Question: I'm trying to achieve a colored background for my table. I want that when it is on its responsive form, the first lines that are selected in the picture (the lines that start with this word "Caracteristiques") have a specific background color to structure my table, is this possible?

'''
body{font-family:'Varela Round';}
th {
background: #333;
color: white;
font-weight: bold;
}
@media (max-width: 500px) {
.responsive-table-line td:before { content: attr(data-title); }
.responsive-table-line table,
.responsive-table-line thead,
.responsive-table-line tbody,
.responsive-table-line th,
.responsive-table-line td,
.responsive-table-line tr {
display: block;
}
.responsive-table-line thead tr {
display:none;
}
.responsive-table-line td {
position: relative;
border: 0px solid transparent;
padding-left: 50% !important;
white-space: normal;
text-align:right;
}
.responsive-table-line td:before {
position: absolute;
top: 0px;
left: 0px;
width: 45%;
padding-right: 15px;
height:100%;
white-space: nowrap;
text-overflow: ellipsis !important;
overflow:hidden !important;
text-align:left;
background-color:#f8f8f8;
padding:2px;
}
}
'''
'''
<div class="responsive-table-line" style="margin:0px auto;max-width:700px;">
<table class="table table-bordered table-condensed table-body-center" >
<thead>
<tr>
<th class="data-title">Caracteristiques</th>
<th>Quantite </th>
<th>Part CAC 40</th>
<th>Part Filiales +1000KEUR</th>
<th>Contacts IT</th>
</tr>
</thead>
<tbody>
<tr>
<td data-title="Caracteristiques">Societe</td>
<td data-title="Quantite">230</td>
<td data-title="Part CAC 40">40</td>
<td data-title="Filiales +1000KEUR">190</td>
</tr>
<tr>
<td data-title="Caracteristiques">Contacts</td>
<td data-title="Quantite">16 700</td>
<td data-title="Part CAC 40">10 000</td>
<td data-title="Filiales +1000KEUR">6 700</td>
<td data-title="Contacts IT">21%</td>
</tr>
<tr>
<td data-title="Caracteristiques">Email nominatif</td>
<td data-title="Quantite">16 700</td>
</tr>
<tr>
<td data-title="Caracteristiques">Opt-out</td>
<td data-title="Quantite">3%</td>
</tr>
<tr>
<td data-title="Caracteristiques">Lignes directes/mobiles</td>
<td data-title="Quantite">35%</td>
</tr>
<tr>
<td data-title="Caracteristiques">% Contact IT</td>
<td data-title="Quantite">21%</td>
</tr>
</tbody>
</table>
</div>
'''
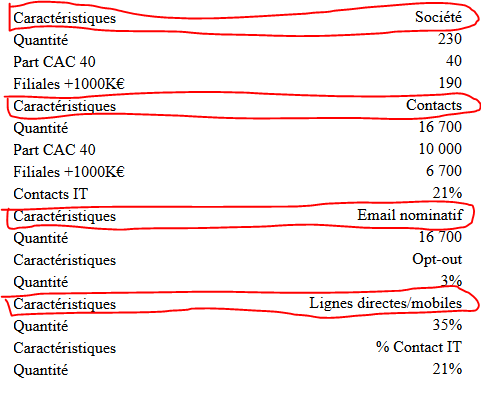
Answer: You can do what you are trying to do with ':pseudo', I have added just two rules
'''
body {
font-family: 'Varela Round';
}
th {
background: #333;
color: white;
font-weight: bold;
}
@media (max-width: 500px) {
/**** Added CSS Rules ****/
tr:nth-child(1n+1) td:first-child {
background: red;
}
tr:nth-child(1n+1) td:first-child:before {
background: red;
}
/**** End of Added CSS Rules ****/
.responsive-table-line td:before {
content: attr(data-title);
}
.responsive-table-line table,
.responsive-table-line thead,
.responsive-table-line tbody,
.responsive-table-line th,
.responsive-table-line td,
.responsive-table-line tr {
display: block;
}
.responsive-table-line thead tr {
display: none;
}
.responsive-table-line td {
position: relative;
border: 0px solid transparent;
padding-left: 50% !important;
white-space: normal;
text-align: right;
}
.responsive-table-line td:before {
position: absolute;
top: 0px;
left: 0px;
width: 45%;
padding-right: 15px;
height: 100%;
white-space: nowrap;
text-overflow: ellipsis !important;
overflow: hidden !important;
text-align: left;
background-color: #f8f8f8;
padding: 2px;
}
}
'''
'''
<div class="responsive-table-line" style="margin:0px auto;max-width:700px;">
<table class="table table-bordered table-condensed table-body-center" >
<thead>
<tr>
<th class="data-title">Caracteristiques</th>
<th>Quantite </th>
<th>Part CAC 40</th>
<th>Part Filiales +1000KEUR</th>
<th>Contacts IT</th>
</tr>
</thead>
<tbody>
<tr>
<td data-title="Caracteristiques">Societe</td>
<td data-title="Quantite">230</td>
<td data-title="Part CAC 40">40</td>
<td data-title="Filiales +1000KEUR">190</td>
</tr>
<tr>
<td data-title="Caracteristiques">Contacts</td>
<td data-title="Quantite">16 700</td>
<td data-title="Part CAC 40">10 000</td>
<td data-title="Filiales +1000KEUR">6 700</td>
<td data-title="Contacts IT">21%</td>
</tr>
<tr>
<td data-title="Caracteristiques">Email nominatif</td>
<td data-title="Quantite">16 700</td>
</tr>
<tr>
<td data-title="Caracteristiques">Opt-out</td>
<td data-title="Quantite">3%</td>
</tr>
<tr>
<td data-title="Caracteristiques">Lignes directes/mobiles</td>
<td data-title="Quantite">35%</td>
</tr>
<tr>
<td data-title="Caracteristiques">% Contact IT</td>
<td data-title="Quantite">21%</td>
</tr>
</tbody>
</table>
</div>
'''
Hope this helps :)